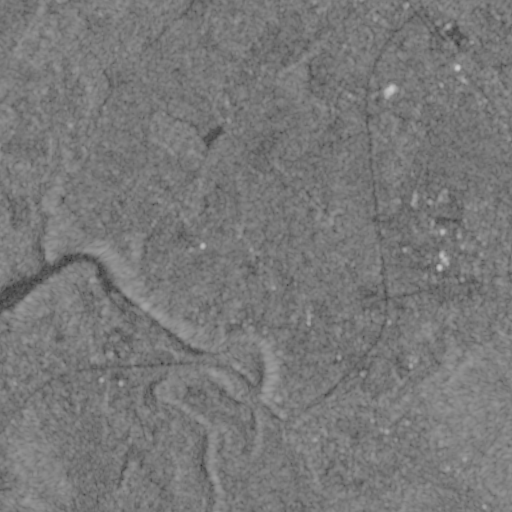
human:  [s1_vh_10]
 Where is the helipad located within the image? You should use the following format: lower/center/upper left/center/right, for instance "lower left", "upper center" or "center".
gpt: The helipad is located in the lower right of the image.
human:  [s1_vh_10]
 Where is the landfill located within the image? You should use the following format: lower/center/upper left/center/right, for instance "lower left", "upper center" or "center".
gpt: There is no landfill in the image.

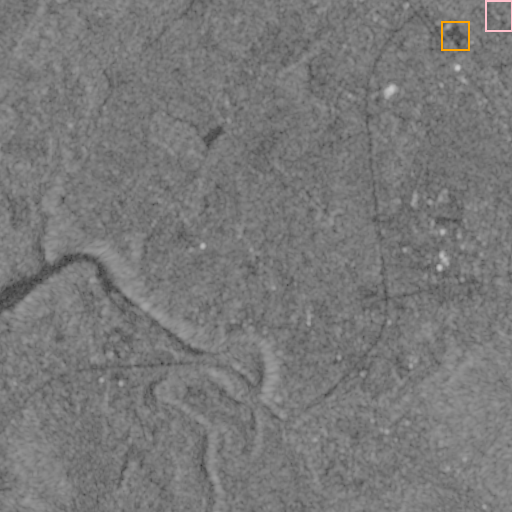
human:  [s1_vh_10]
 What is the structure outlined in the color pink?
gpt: The structure outlined in pink is a park.
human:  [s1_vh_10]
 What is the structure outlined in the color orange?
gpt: The structure outlined in orange is a building.
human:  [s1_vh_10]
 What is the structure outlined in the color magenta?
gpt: There is no magenta outline.